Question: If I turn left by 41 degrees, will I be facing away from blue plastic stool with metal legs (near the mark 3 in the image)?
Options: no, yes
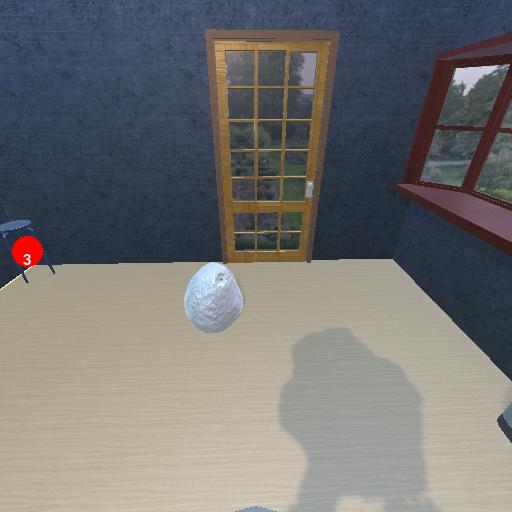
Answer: no